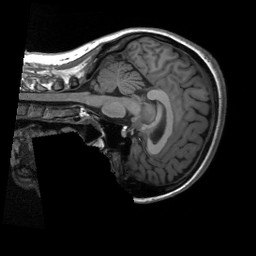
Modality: T1w
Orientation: sagittal
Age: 31
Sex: female
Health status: healthy
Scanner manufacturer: siemens
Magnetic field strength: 3 T
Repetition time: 2.3 s
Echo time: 0.00229 s